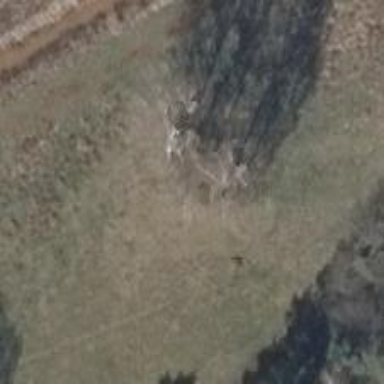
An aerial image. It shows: Hunting stand.